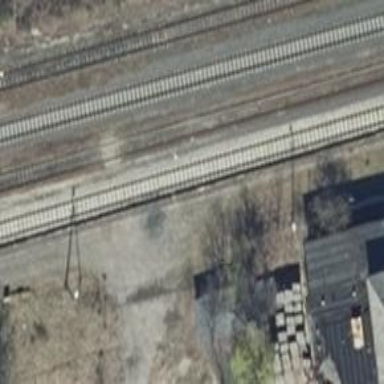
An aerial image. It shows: Stop position for public transport at railway stop.